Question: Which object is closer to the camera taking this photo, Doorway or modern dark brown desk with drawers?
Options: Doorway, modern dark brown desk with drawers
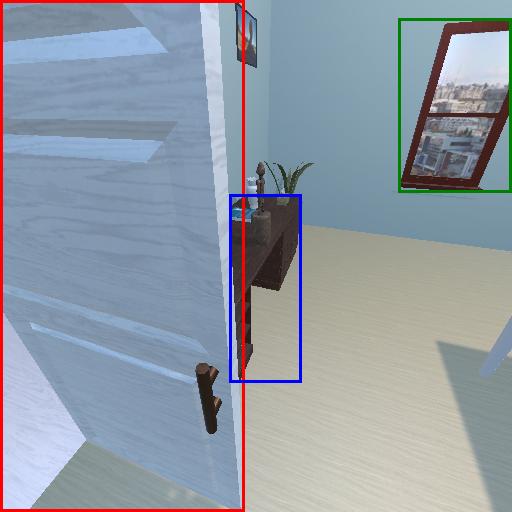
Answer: Doorway